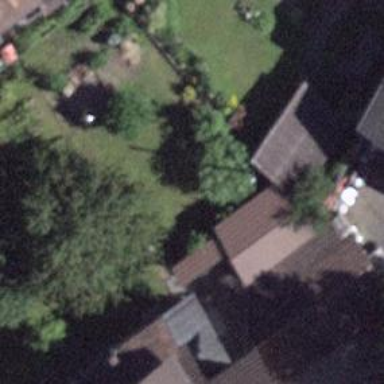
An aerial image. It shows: Garage.